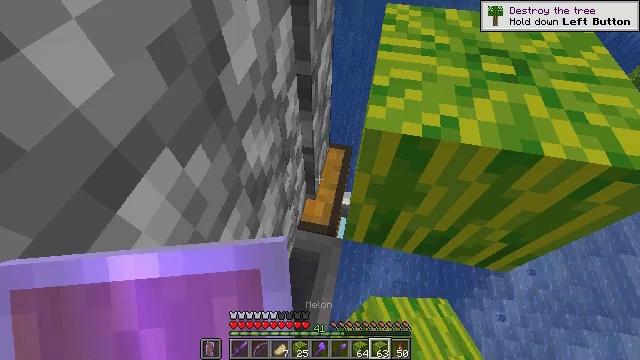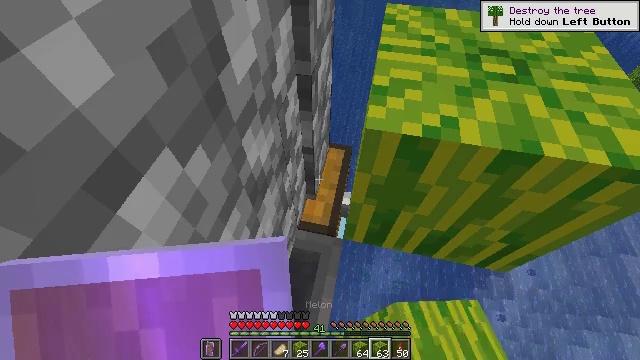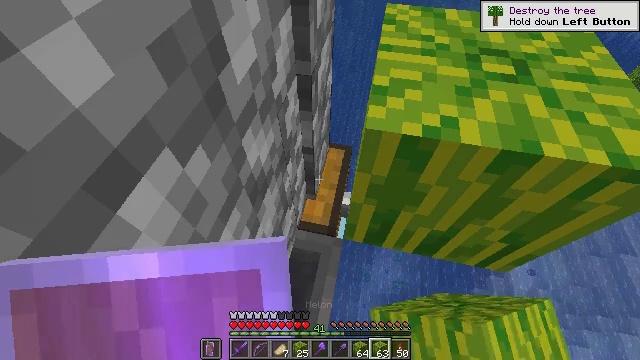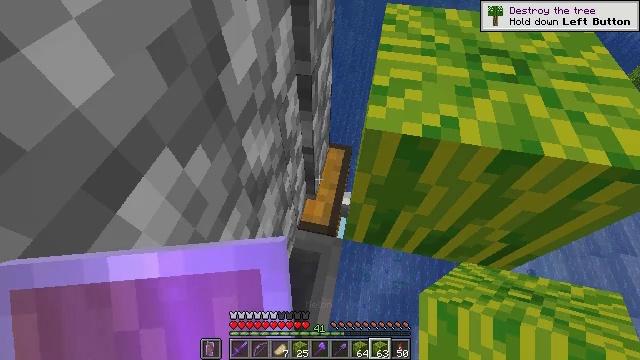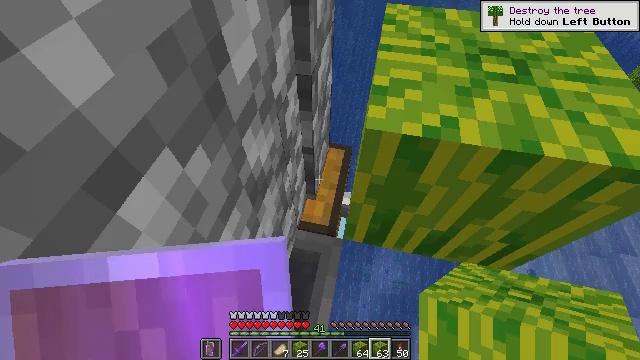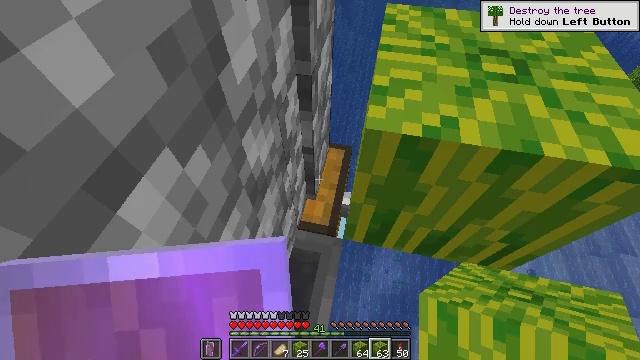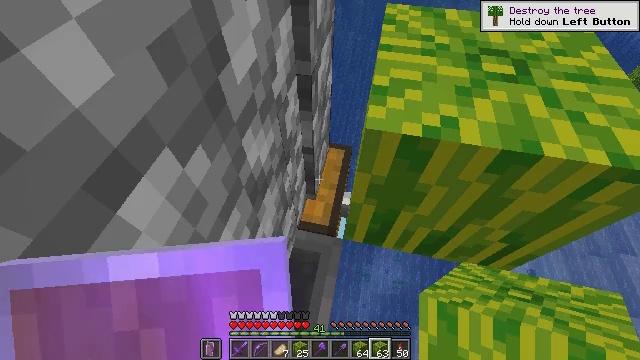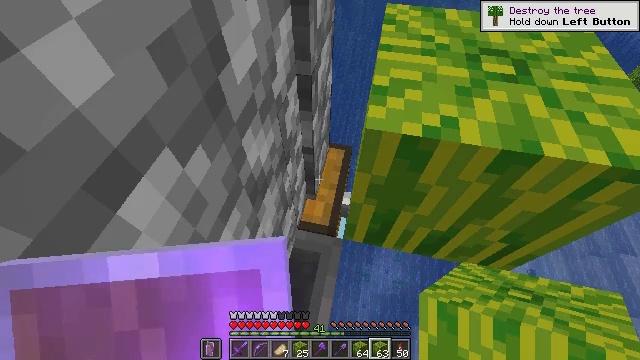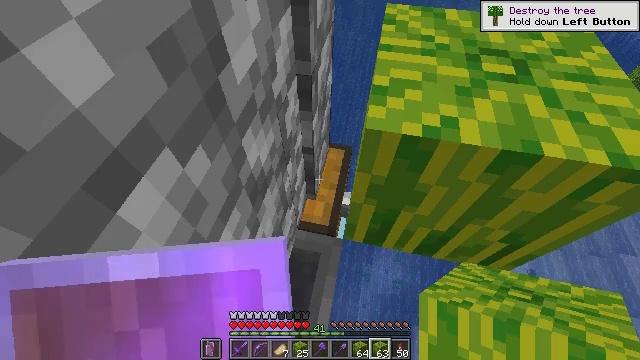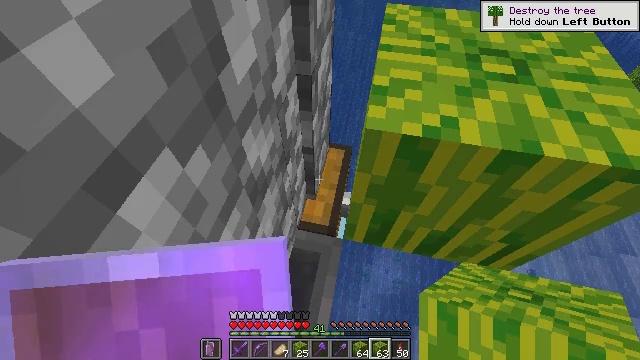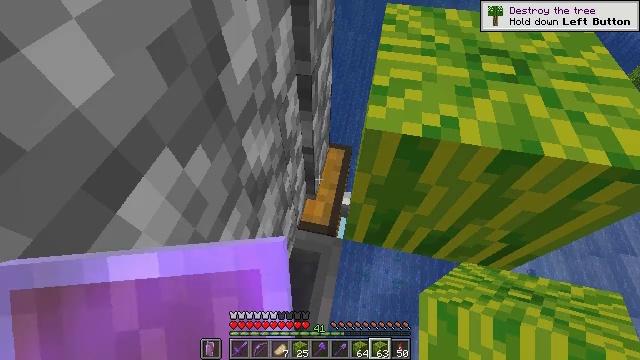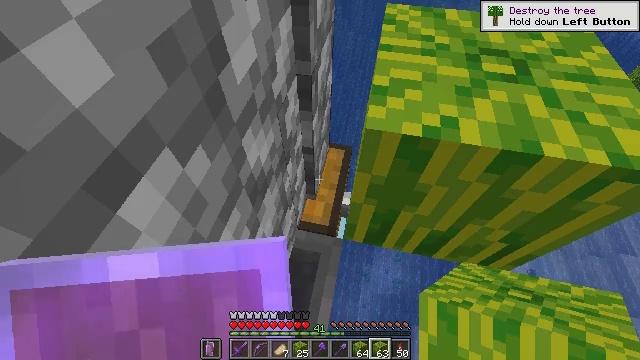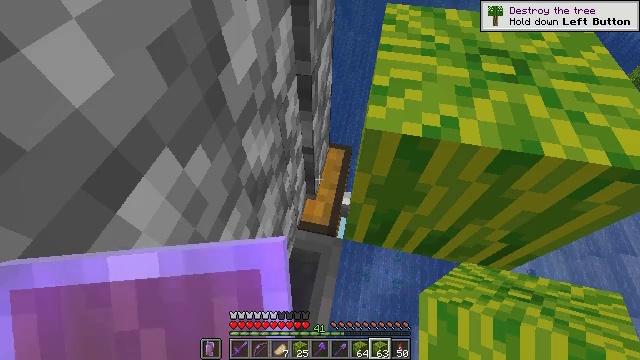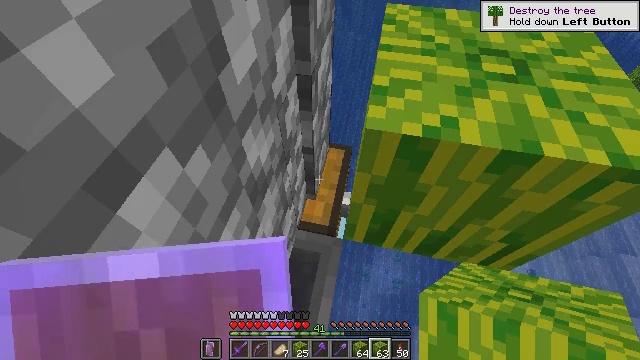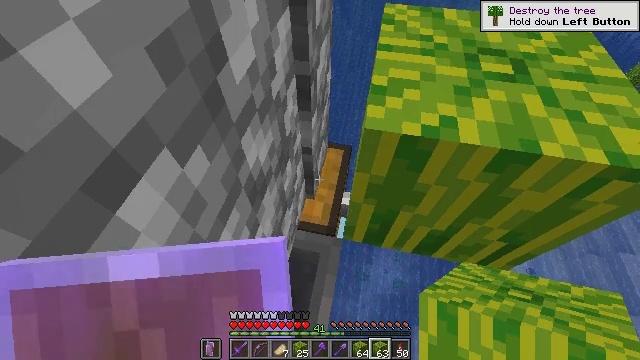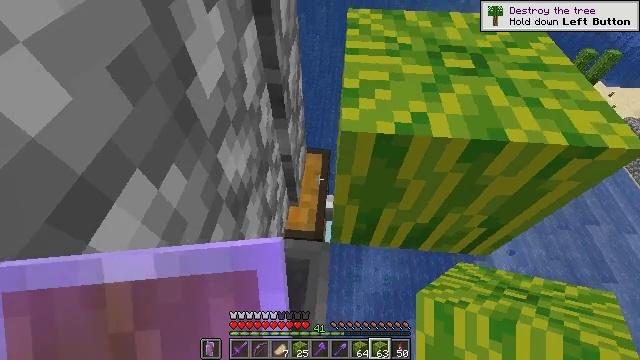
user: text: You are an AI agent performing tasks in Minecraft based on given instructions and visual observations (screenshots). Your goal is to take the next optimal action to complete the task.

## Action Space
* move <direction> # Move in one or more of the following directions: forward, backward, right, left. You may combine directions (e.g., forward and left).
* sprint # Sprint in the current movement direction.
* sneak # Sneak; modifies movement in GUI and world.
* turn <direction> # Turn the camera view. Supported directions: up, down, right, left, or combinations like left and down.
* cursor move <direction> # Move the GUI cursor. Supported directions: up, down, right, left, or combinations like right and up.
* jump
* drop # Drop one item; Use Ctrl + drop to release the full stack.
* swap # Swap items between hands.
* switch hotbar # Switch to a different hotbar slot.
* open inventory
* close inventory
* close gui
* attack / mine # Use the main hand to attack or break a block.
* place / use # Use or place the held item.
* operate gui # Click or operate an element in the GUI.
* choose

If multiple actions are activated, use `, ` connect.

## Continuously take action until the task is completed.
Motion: motion action
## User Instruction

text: Use right equipment to gather melon.
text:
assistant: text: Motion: no_op
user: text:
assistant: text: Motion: no_op
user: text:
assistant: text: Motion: no_op
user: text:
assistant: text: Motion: no_op
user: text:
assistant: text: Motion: no_op
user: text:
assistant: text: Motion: no_op
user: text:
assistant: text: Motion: no_op
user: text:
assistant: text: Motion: no_op
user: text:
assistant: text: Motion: no_op
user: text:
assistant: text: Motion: no_op
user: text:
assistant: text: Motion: no_op
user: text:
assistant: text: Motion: no_op
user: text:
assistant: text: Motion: no_op
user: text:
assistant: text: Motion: no_op
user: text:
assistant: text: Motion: sneak, turn right and up
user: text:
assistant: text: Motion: sneak, turn right
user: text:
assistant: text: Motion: sneak
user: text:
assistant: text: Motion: sneak
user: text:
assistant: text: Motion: sneak
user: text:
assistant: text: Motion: sneak
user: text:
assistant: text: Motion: sneak
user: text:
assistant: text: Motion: sneak
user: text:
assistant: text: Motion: sneak
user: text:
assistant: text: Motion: sneak
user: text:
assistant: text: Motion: sneak
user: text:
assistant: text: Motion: sneak
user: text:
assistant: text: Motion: sneak
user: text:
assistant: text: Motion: sneak
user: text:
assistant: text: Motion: sneak
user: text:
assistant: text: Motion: sneak